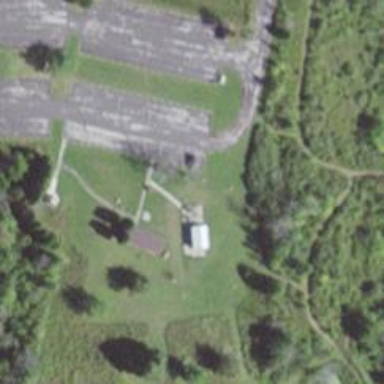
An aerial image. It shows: Observatory.